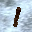
Label: 1